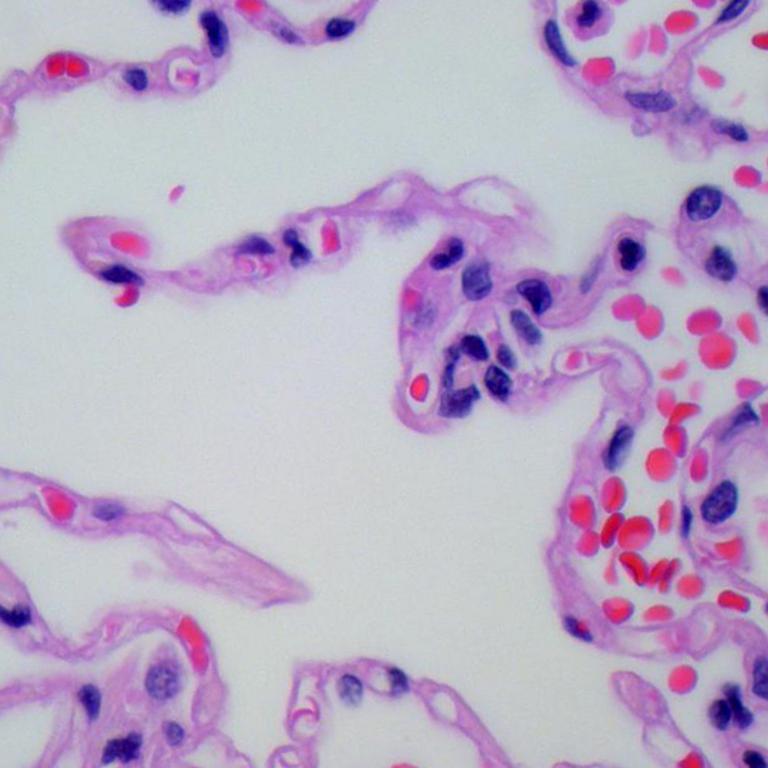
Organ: lung
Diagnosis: benign